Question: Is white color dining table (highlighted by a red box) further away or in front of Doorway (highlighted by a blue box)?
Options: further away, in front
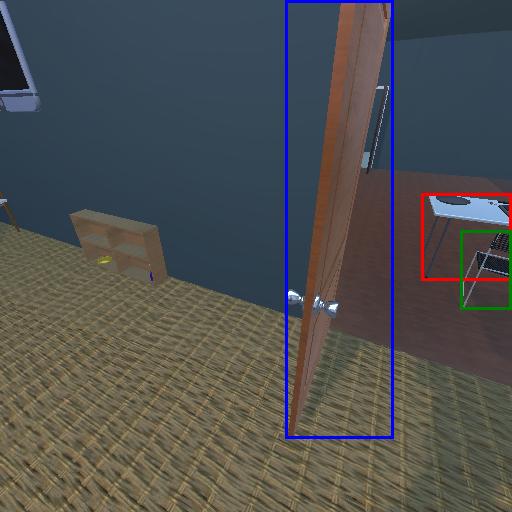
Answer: further away